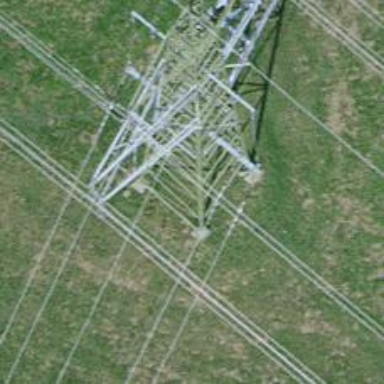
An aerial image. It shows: Towering power structure.